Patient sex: F
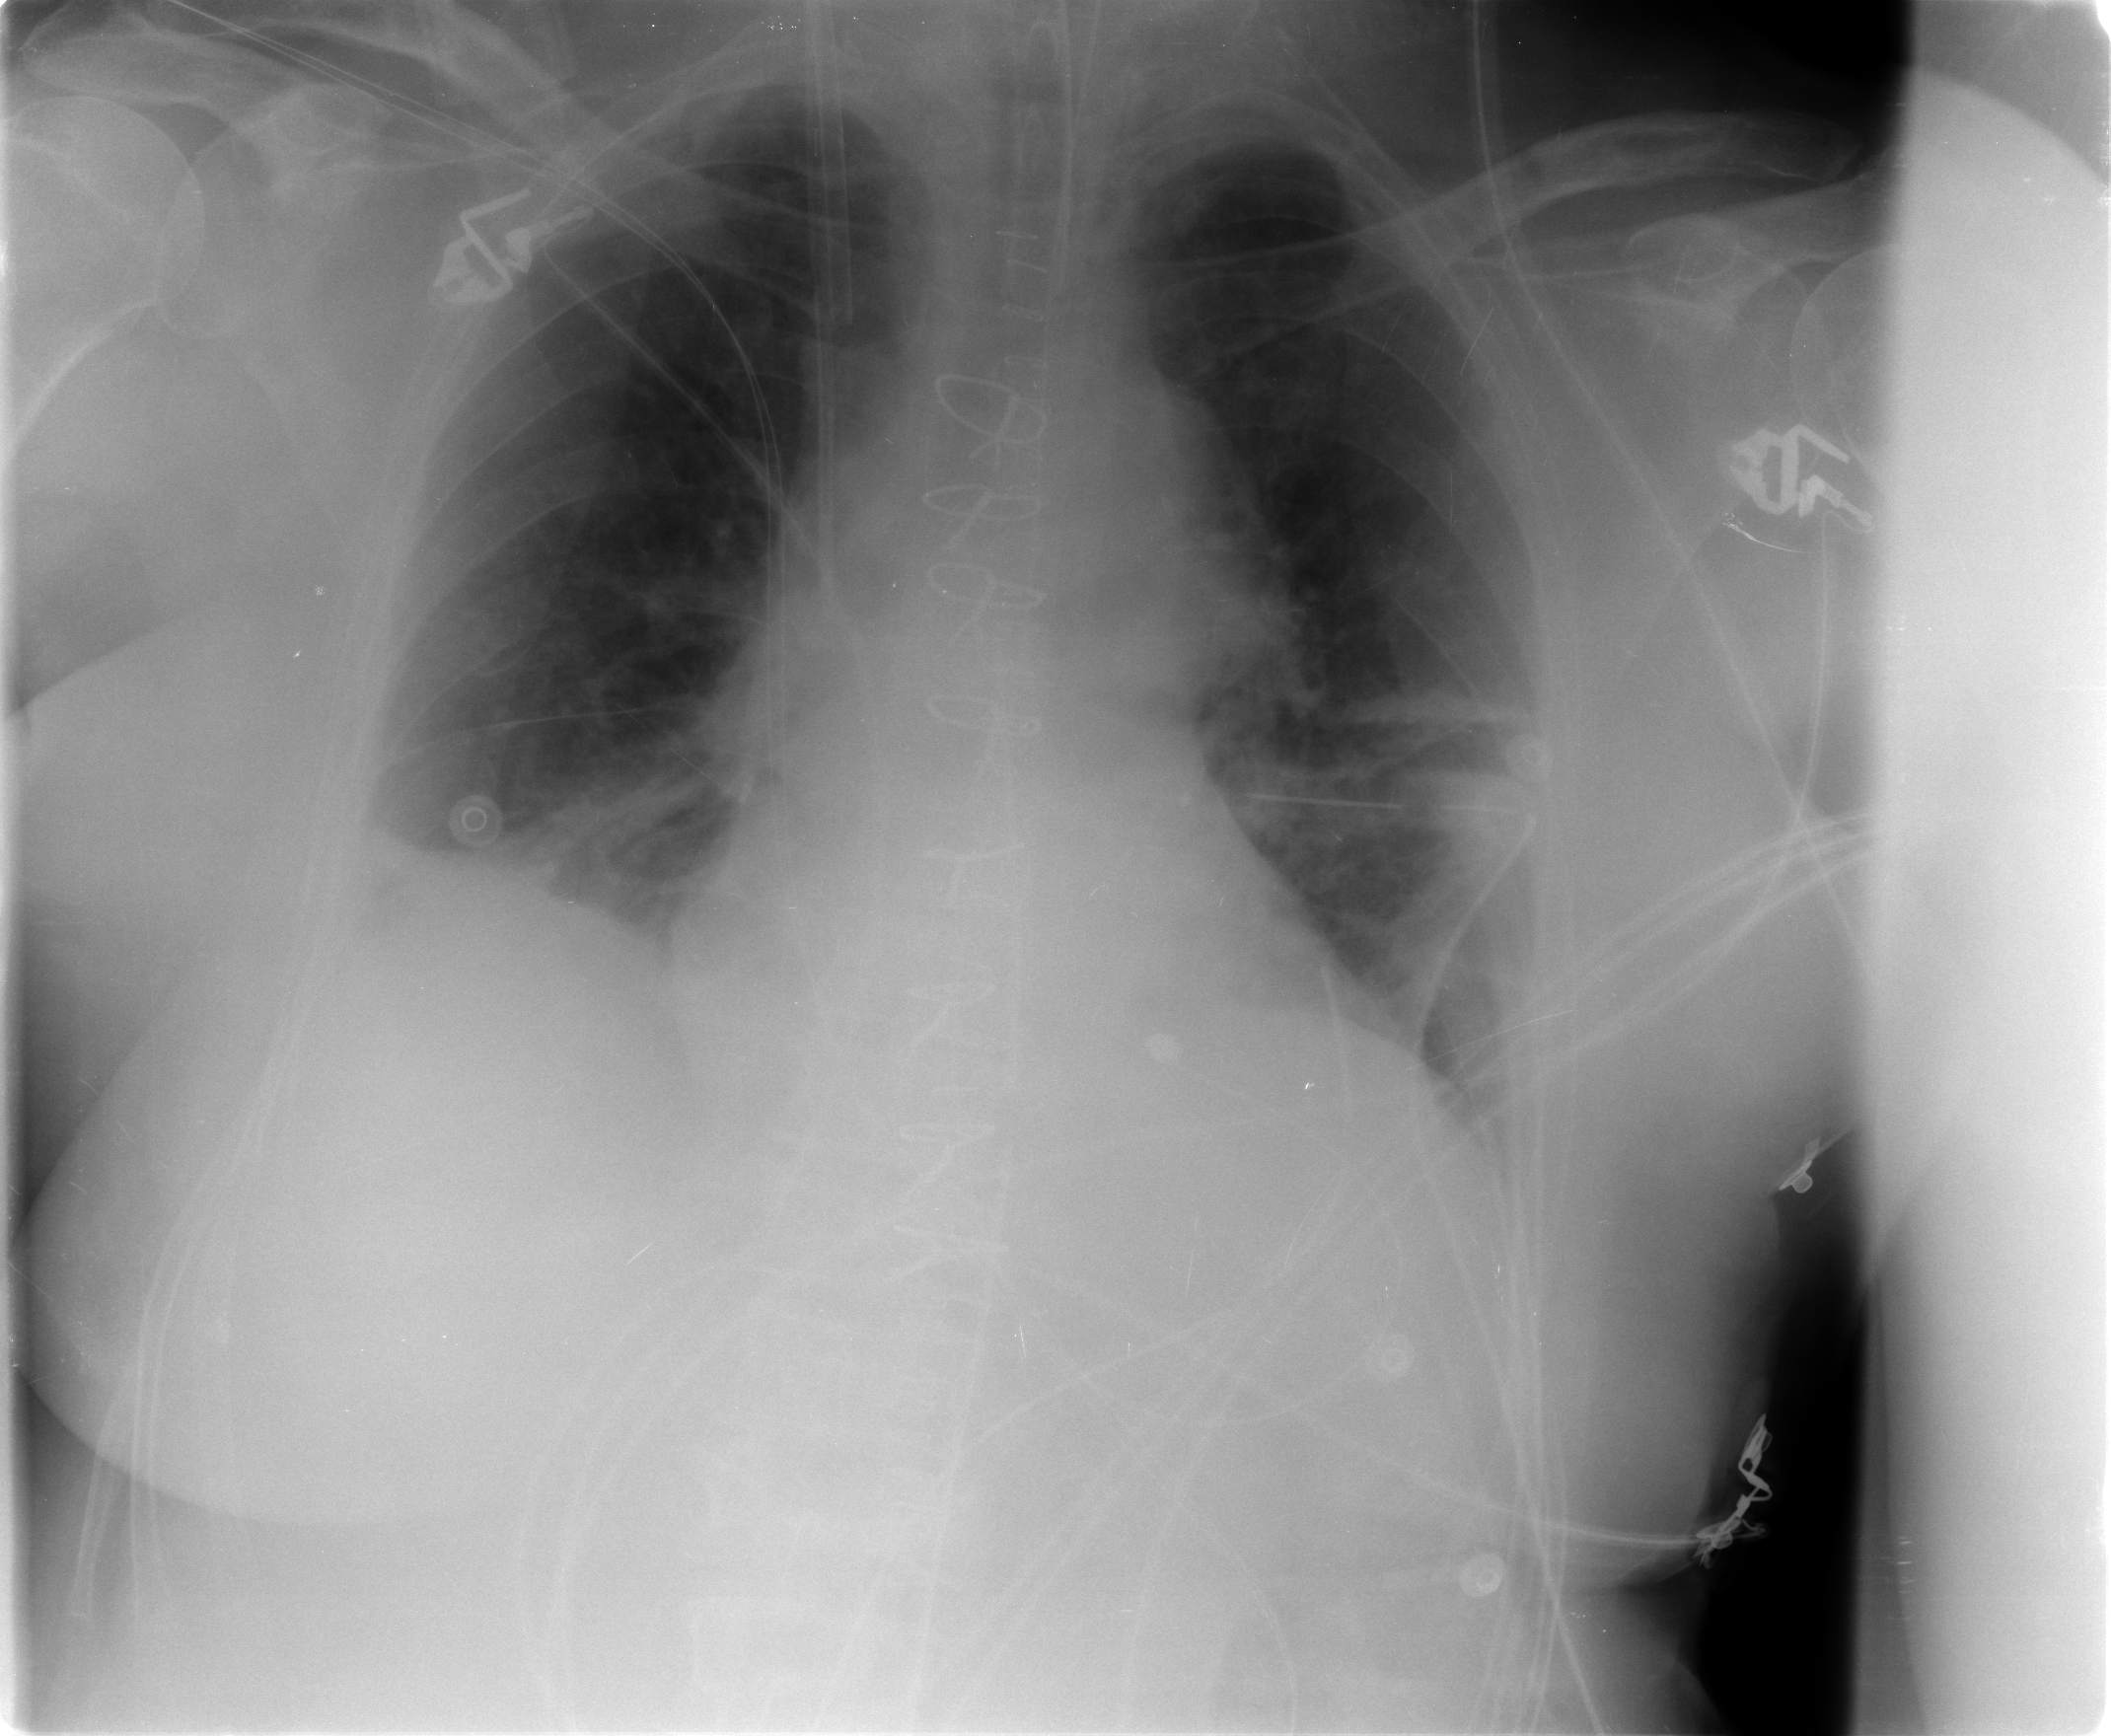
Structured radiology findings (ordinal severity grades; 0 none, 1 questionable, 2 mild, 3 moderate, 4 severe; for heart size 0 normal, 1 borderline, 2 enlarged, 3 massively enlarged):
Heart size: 0
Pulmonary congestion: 2
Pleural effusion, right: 2
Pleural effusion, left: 0
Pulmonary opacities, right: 0
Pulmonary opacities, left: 1
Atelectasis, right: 2
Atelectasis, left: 2